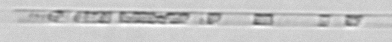
Label: Rhizosolenia